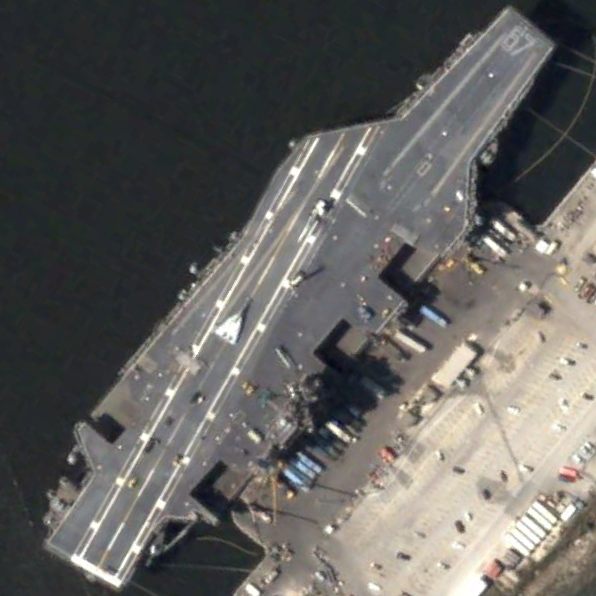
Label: aircraft_carrier